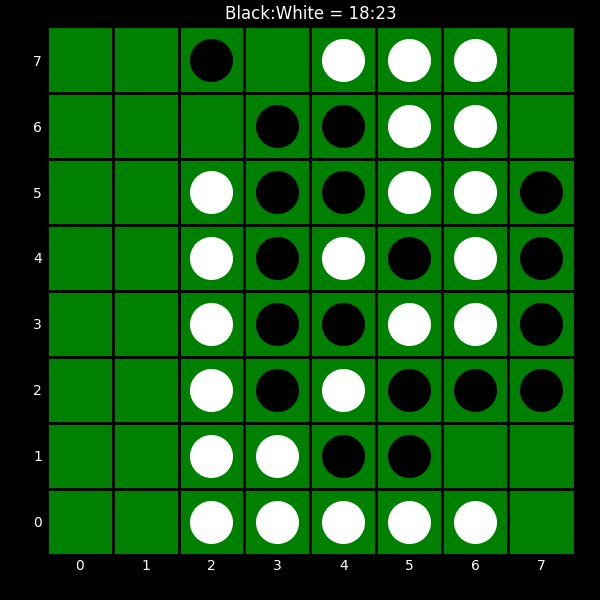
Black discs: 18
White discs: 23